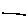
Label: line